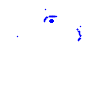
Particle: proton